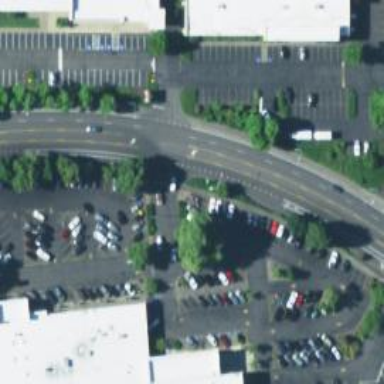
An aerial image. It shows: Parking space is available.